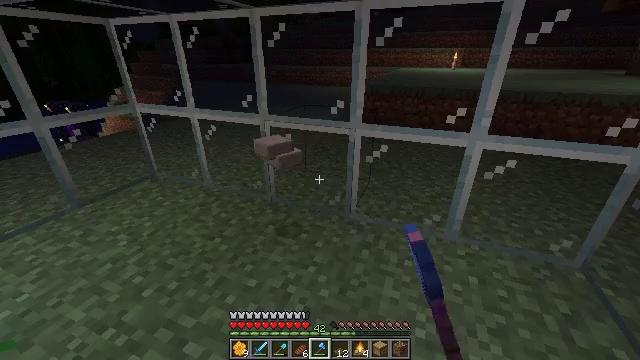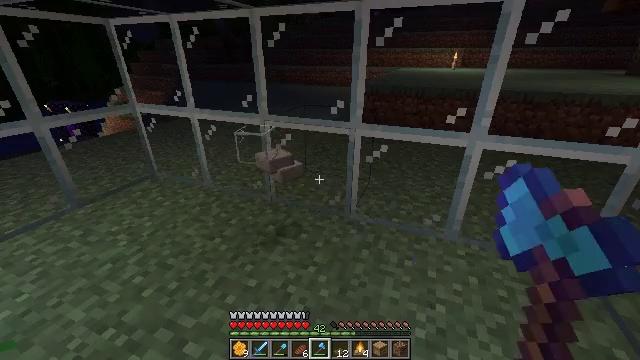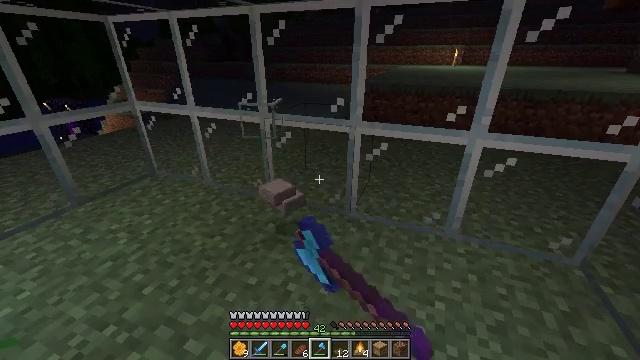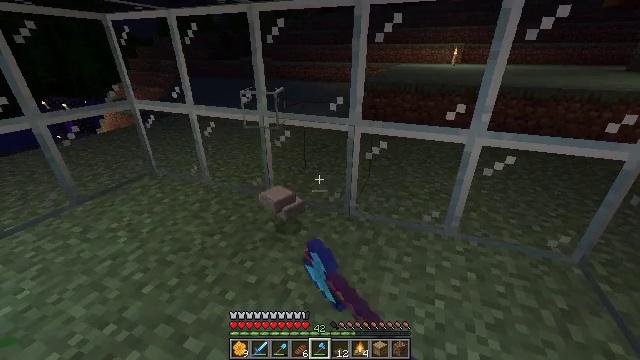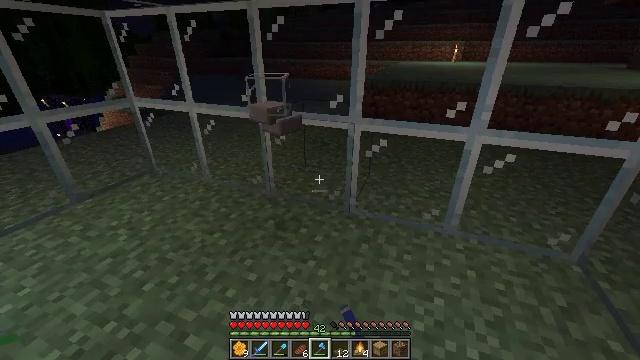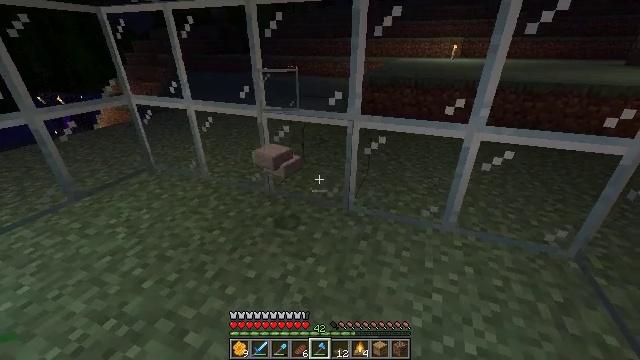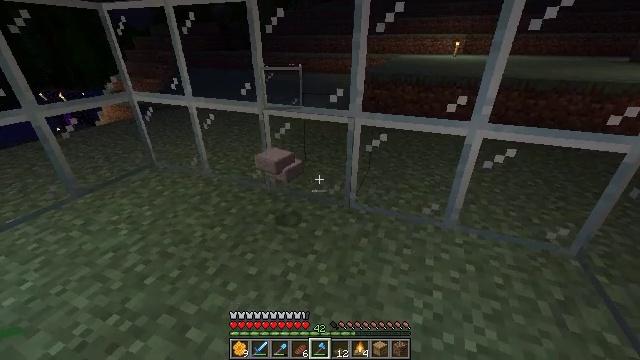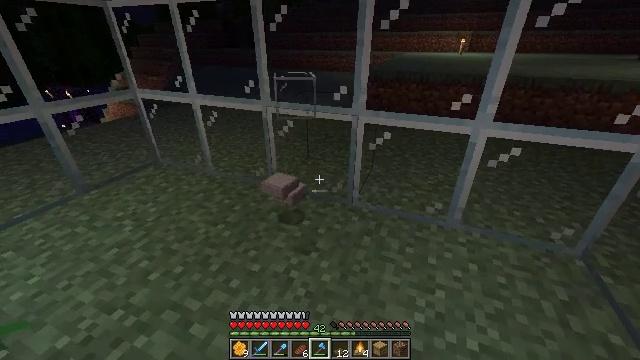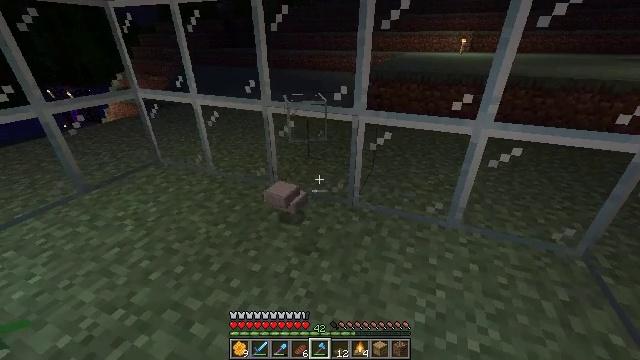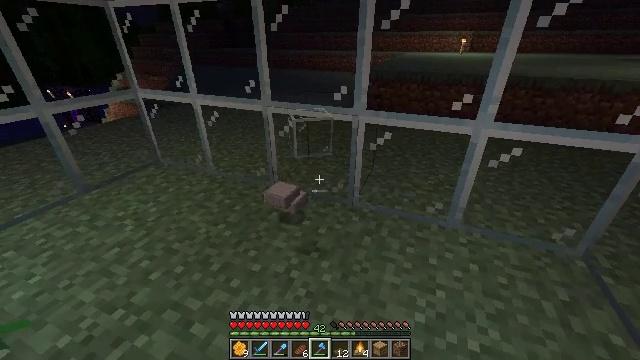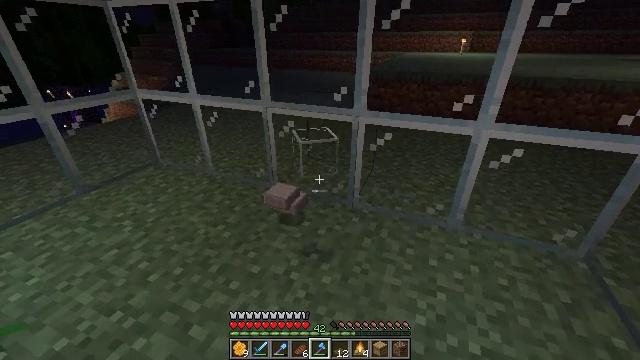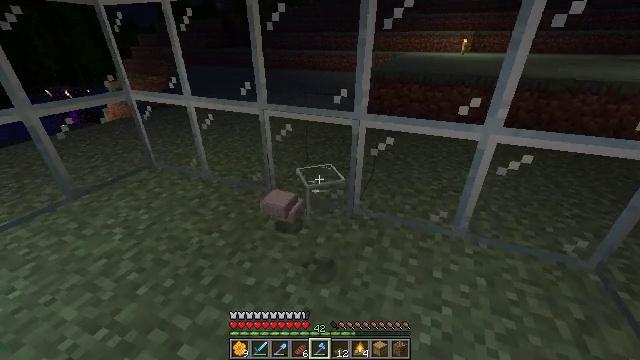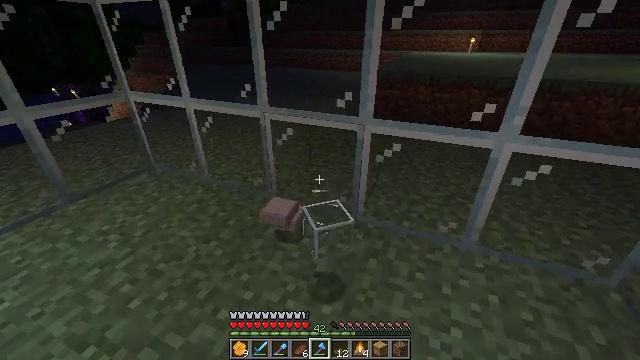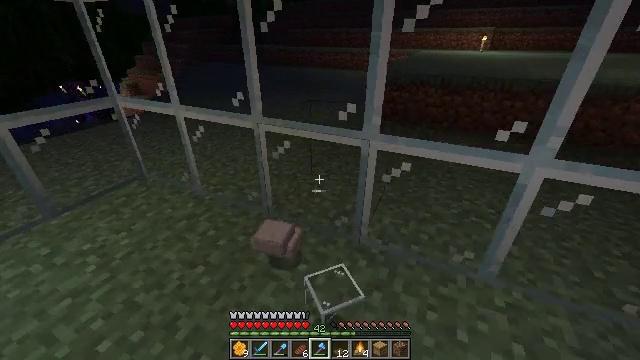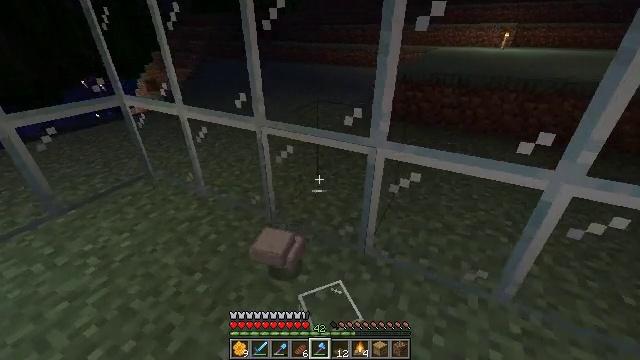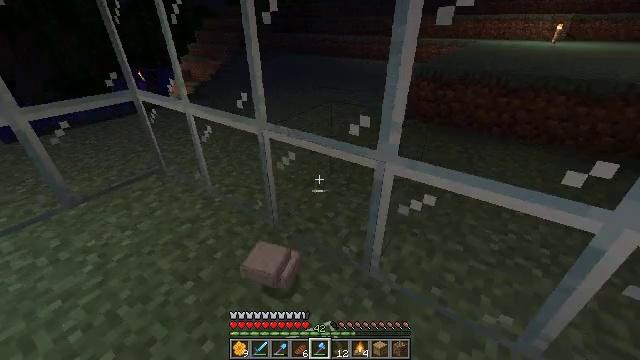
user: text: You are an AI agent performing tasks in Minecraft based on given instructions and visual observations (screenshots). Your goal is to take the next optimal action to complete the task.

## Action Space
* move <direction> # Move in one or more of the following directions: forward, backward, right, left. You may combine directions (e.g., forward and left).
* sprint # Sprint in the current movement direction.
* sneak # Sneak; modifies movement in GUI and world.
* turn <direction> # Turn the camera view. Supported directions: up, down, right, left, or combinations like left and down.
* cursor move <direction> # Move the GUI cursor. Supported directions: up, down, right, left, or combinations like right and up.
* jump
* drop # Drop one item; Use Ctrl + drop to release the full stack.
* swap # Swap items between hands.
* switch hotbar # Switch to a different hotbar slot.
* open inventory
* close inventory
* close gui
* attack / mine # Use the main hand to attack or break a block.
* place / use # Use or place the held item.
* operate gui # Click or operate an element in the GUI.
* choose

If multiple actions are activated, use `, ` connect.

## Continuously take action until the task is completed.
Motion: motion action
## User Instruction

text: Mine the beehive on the tree.
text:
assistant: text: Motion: attack / mine
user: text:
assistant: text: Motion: attack / mine
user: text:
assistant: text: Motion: no_op
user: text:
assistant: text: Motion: no_op
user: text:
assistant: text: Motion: no_op
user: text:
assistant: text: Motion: no_op
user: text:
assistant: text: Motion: no_op
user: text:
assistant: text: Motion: no_op
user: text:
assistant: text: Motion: no_op
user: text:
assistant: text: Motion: move forward
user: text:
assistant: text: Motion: move forward
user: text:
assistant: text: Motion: move forward
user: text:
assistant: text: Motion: move forward and move right, turn left
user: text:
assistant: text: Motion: move forward and move right, turn left
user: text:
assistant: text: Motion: move forward and move right, turn left and down
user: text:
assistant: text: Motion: move forward and move right, turn left
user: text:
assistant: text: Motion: move forward and move right, turn left
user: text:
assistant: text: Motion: move forward and move right, turn left and up
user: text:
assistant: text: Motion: move forward and move right, turn left and up
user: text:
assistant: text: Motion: move forward and move right, turn left and up
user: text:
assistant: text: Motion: turn left and up
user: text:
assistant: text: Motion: turn left and up
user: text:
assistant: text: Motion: turn left and up
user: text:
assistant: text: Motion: no_op
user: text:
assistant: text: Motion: no_op
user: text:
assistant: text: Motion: no_op
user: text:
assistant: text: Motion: no_op
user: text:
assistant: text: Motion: no_op
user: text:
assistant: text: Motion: no_op
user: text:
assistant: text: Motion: no_op